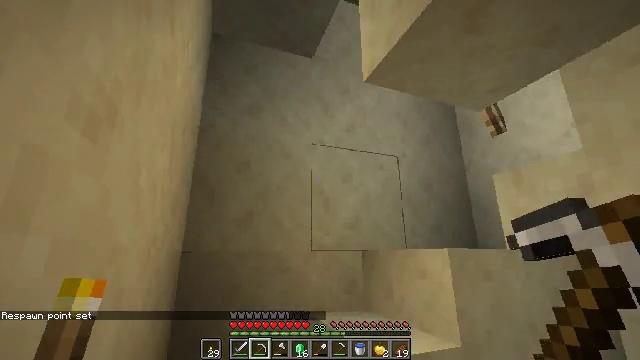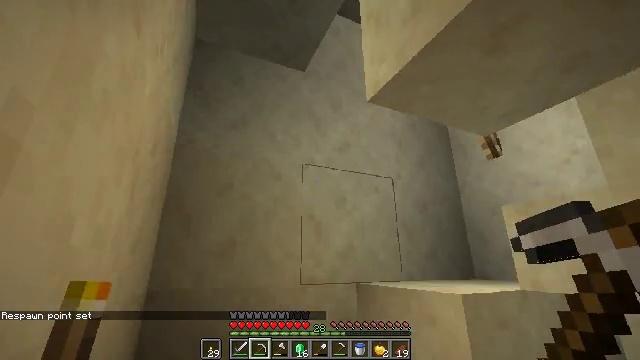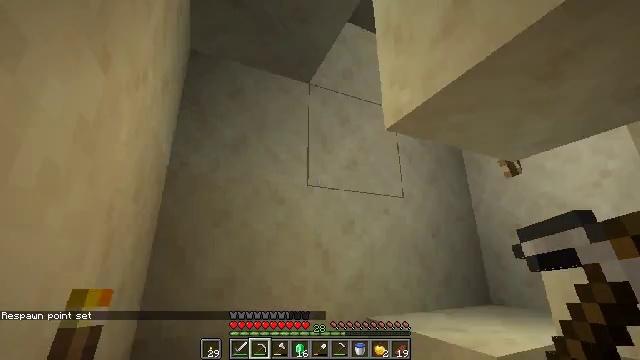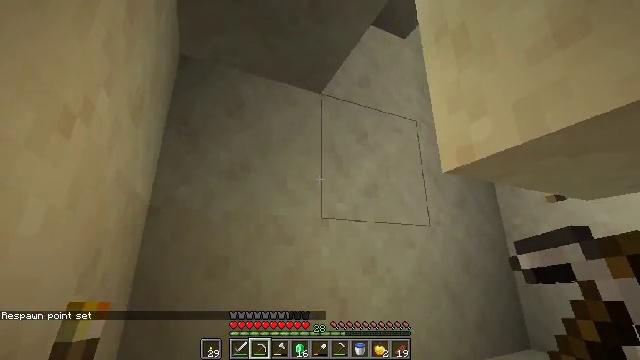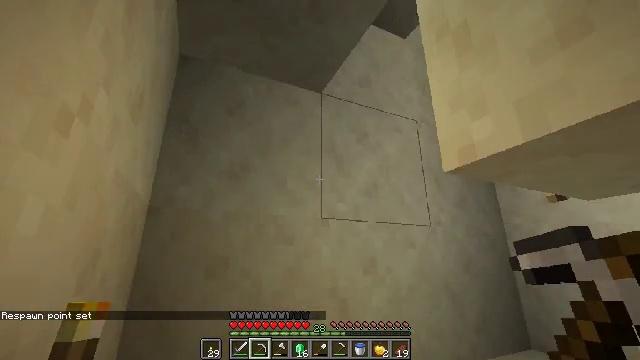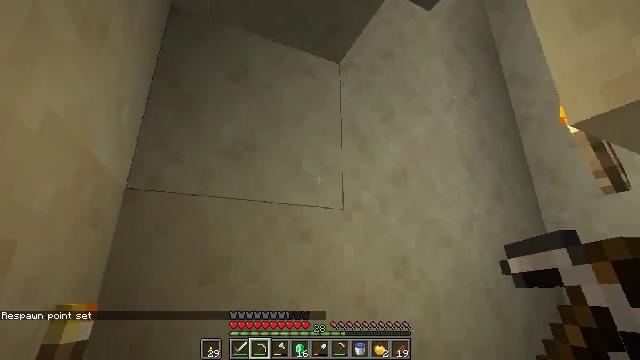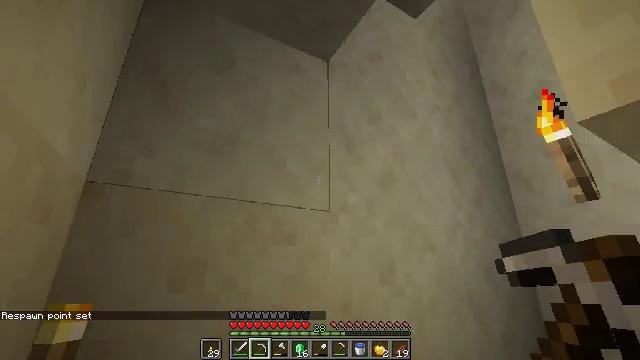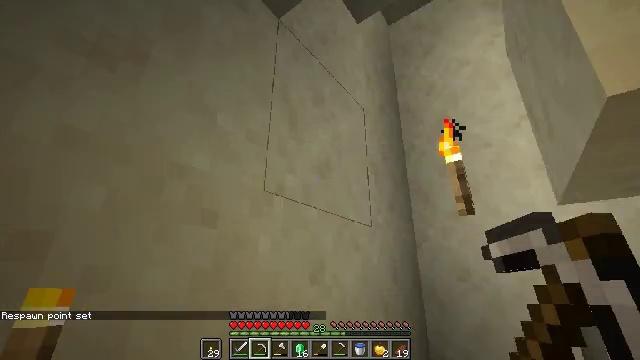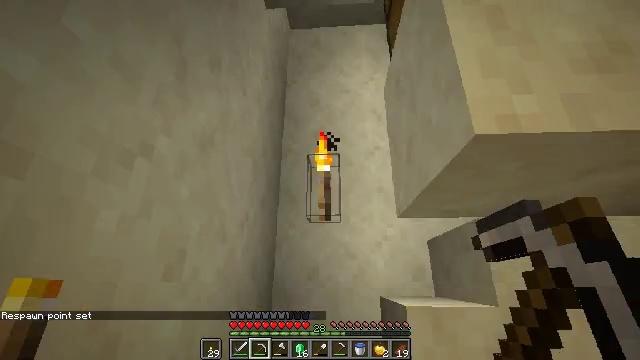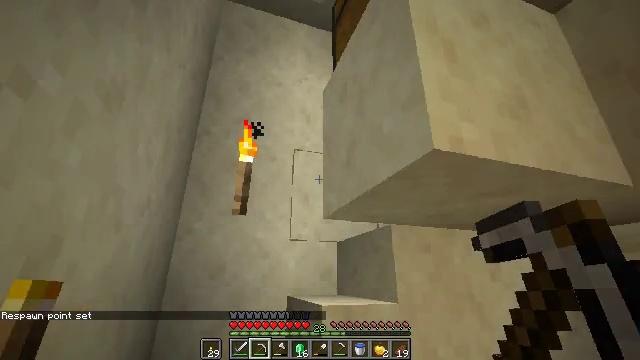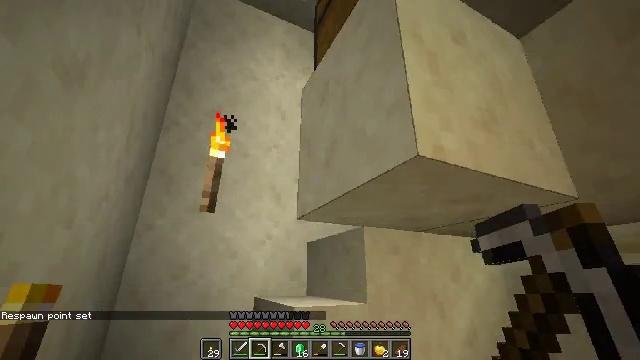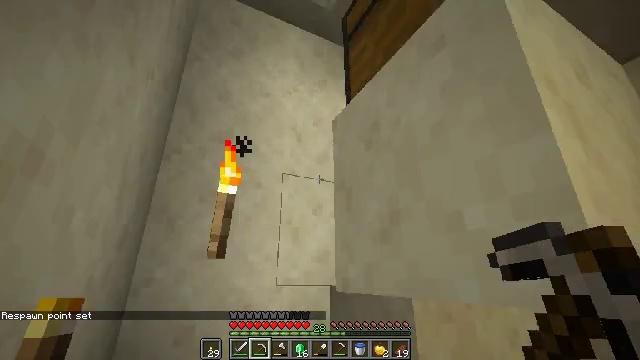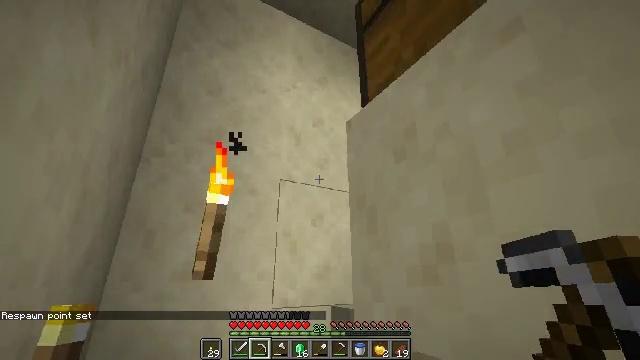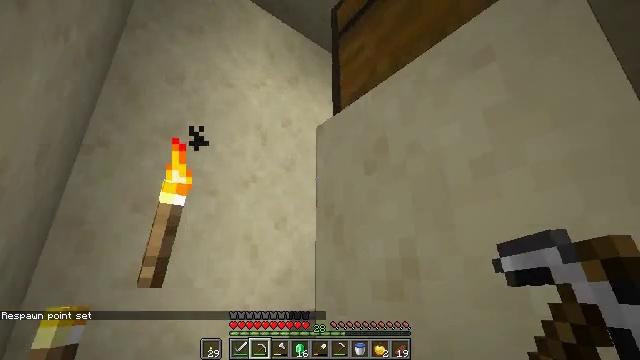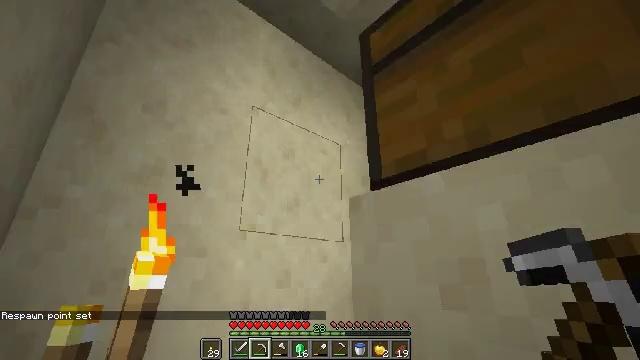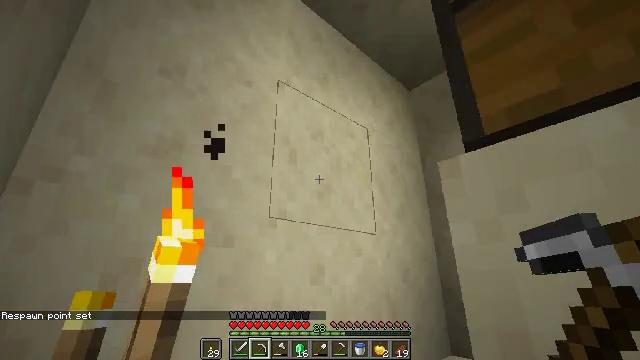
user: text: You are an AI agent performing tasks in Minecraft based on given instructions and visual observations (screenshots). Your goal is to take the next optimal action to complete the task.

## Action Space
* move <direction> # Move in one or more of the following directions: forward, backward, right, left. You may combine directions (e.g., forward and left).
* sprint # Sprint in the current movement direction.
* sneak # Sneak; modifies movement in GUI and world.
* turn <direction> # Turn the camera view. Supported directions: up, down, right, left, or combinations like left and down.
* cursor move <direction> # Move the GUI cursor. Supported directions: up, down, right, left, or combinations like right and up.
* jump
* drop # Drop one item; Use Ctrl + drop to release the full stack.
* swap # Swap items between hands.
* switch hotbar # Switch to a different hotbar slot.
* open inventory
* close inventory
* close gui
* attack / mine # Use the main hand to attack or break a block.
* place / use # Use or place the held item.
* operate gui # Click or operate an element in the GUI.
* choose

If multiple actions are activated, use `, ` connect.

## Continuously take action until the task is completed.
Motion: motion action
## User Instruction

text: Collect a hay block for crafting.
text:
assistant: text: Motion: move forward and move left, turn right and up
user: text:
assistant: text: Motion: move forward and move left
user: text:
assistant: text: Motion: move forward and move left
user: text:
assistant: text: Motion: move forward and move left
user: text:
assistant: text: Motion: move forward and move left
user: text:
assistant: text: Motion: move forward and move left, turn right and up
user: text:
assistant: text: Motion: move forward and move left, turn right and up
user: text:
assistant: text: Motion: move forward and move left, turn right
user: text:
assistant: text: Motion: move forward and move left, turn right
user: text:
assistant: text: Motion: move forward and move left, turn right
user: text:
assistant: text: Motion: move forward and move left
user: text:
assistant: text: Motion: move forward and move left, turn right
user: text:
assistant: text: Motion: move forward and move left, turn right
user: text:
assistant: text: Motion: move forward and move left, turn right
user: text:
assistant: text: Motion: move forward and move left
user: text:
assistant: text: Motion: move forward and move left
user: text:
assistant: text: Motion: move forward and move left
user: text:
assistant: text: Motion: move forward and move left, turn right
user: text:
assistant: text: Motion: move forward and move left, turn right
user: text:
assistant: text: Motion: move forward and move left, turn right
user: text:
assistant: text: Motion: move forward and move left, turn right and down
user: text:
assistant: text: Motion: move forward and move left, turn right and down
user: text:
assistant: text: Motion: move left, turn right and down
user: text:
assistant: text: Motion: move left, turn right and down
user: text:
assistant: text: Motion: turn right and down
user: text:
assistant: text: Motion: turn right and down
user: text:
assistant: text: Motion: turn right
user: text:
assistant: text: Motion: turn right
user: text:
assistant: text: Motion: move forward, turn right and down
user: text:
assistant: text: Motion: move forward and move left, turn right and down